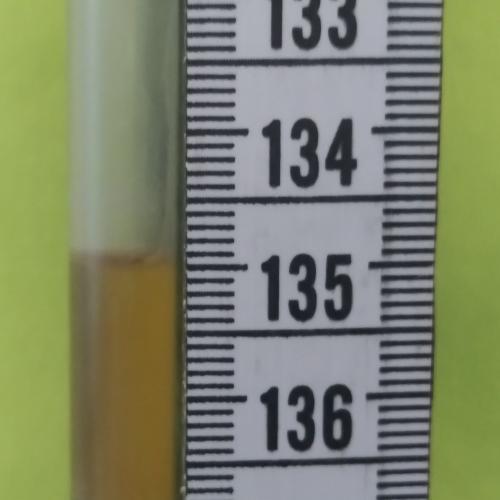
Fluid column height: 135.0 cm